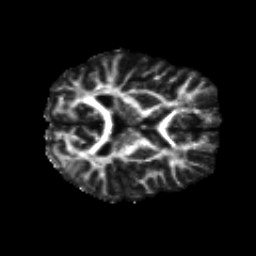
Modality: FA
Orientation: axial
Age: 18
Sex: male
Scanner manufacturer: siemens
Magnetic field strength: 3 T
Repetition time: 8.8 s
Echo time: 0.085 s